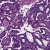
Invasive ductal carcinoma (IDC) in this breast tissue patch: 1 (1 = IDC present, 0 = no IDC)